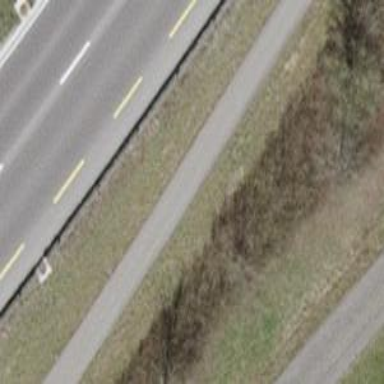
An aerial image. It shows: Asphalt path.